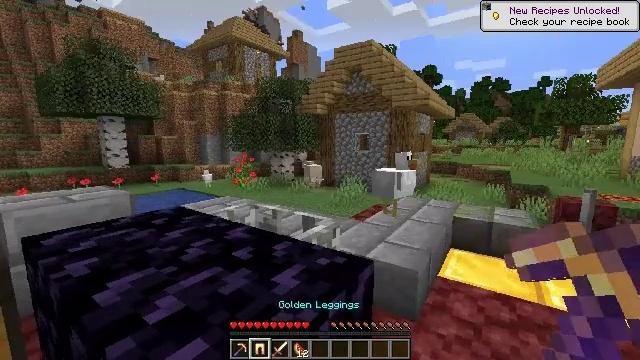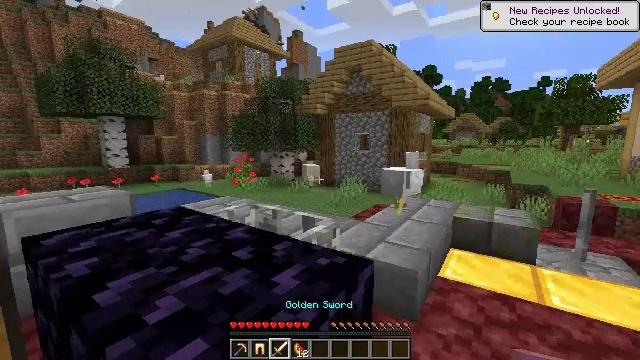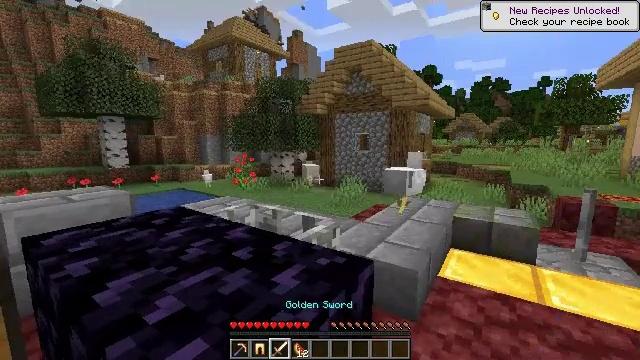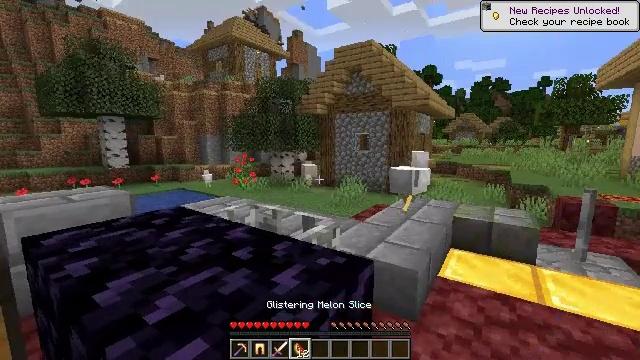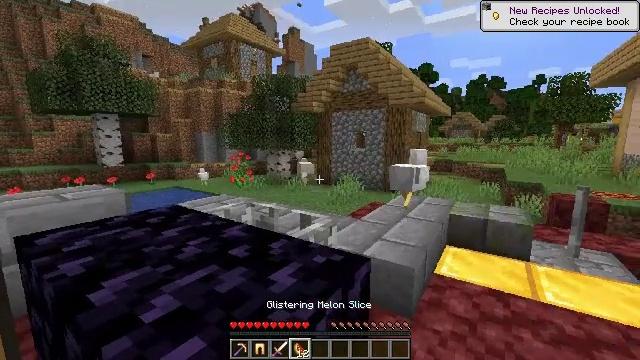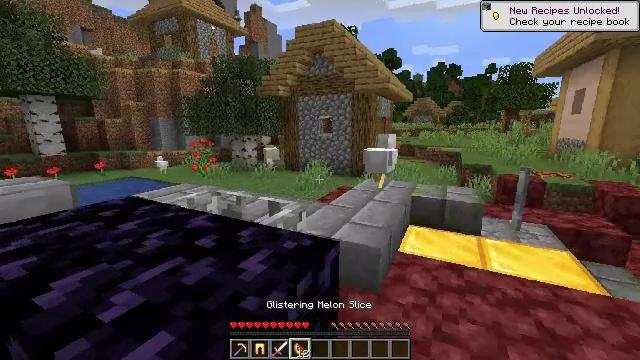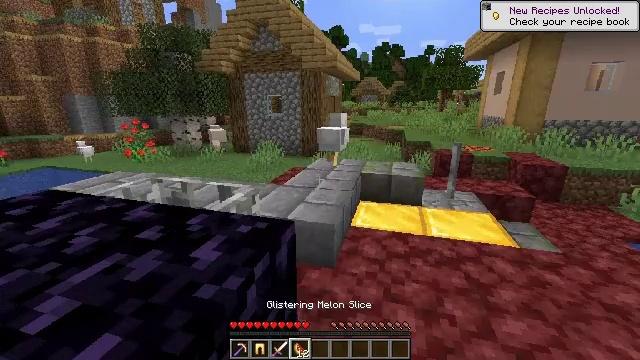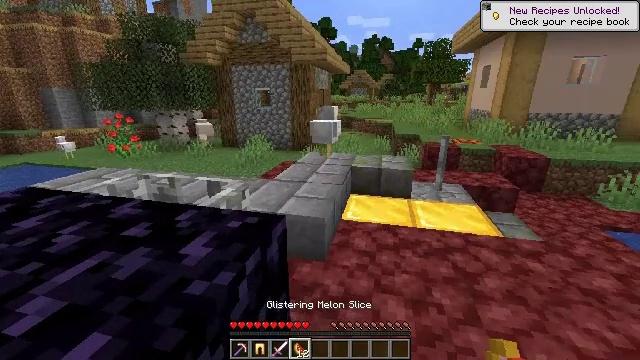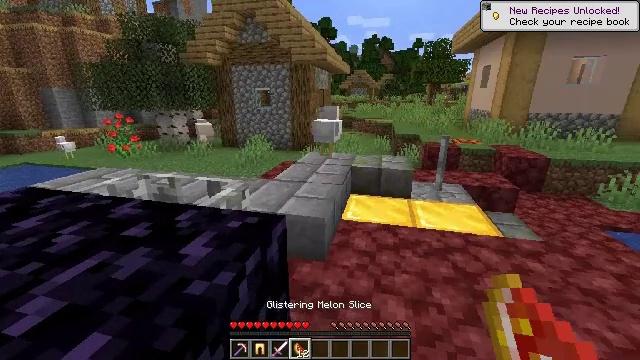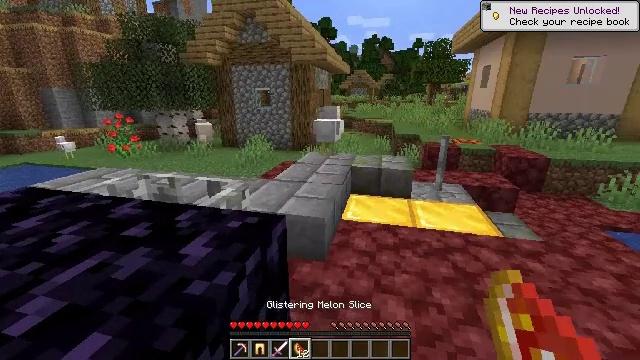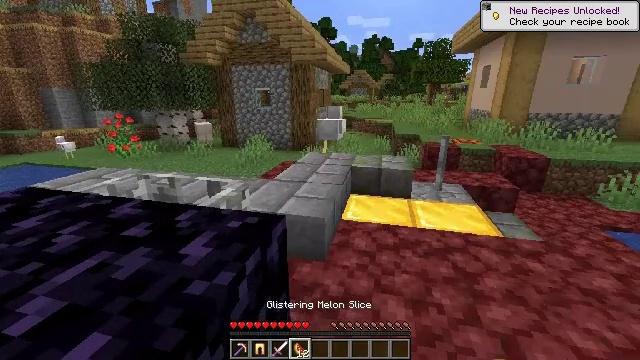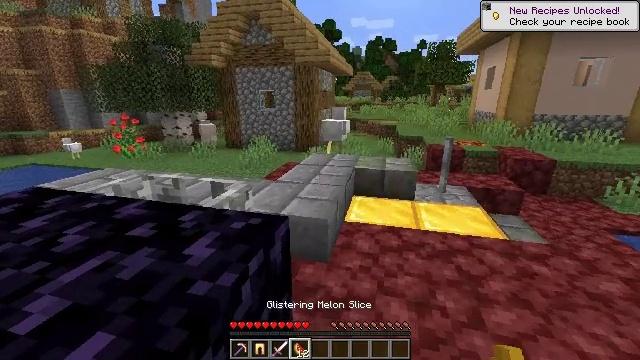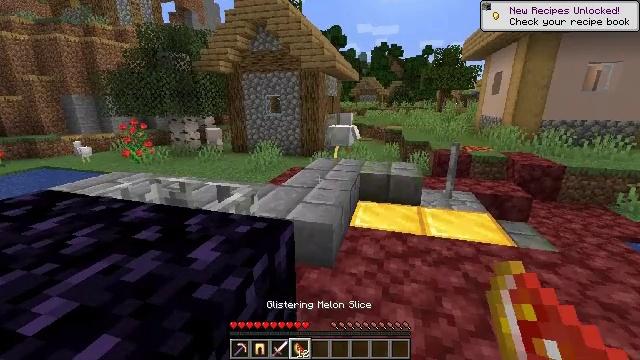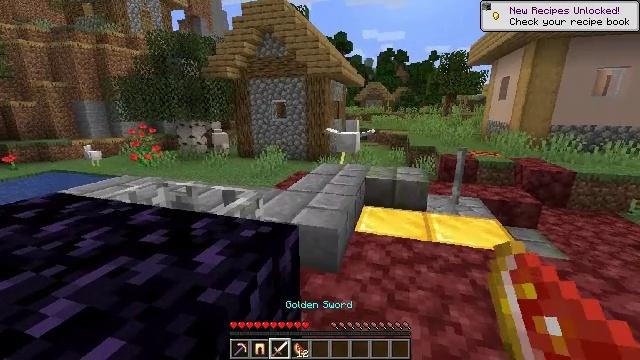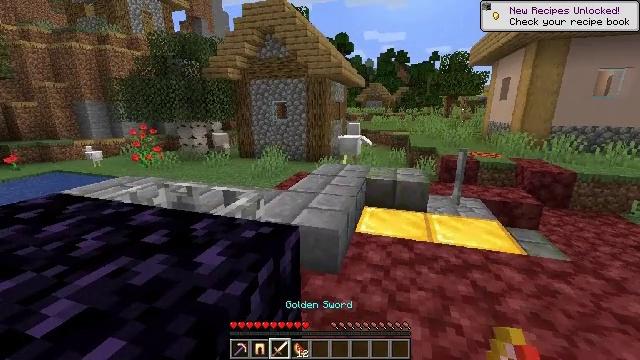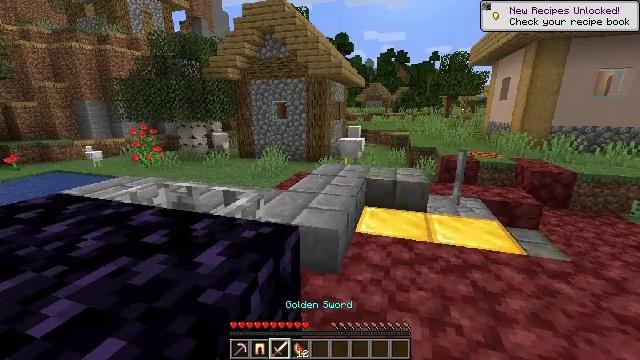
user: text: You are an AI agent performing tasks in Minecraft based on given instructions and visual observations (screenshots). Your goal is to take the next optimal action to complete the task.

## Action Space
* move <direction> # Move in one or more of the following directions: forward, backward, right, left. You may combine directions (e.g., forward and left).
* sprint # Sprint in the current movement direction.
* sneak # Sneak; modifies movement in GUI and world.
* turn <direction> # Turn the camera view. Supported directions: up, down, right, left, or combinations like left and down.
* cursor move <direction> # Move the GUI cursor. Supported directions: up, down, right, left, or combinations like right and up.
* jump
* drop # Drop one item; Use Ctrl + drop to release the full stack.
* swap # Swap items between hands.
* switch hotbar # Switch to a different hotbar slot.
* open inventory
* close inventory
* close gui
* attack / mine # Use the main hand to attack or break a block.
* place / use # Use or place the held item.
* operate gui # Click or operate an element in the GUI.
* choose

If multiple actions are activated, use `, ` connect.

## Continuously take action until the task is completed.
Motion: motion action
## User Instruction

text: Kill the chicken.
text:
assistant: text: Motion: no_op
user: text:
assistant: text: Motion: no_op
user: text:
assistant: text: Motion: no_op
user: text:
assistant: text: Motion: no_op
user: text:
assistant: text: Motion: turn right and down
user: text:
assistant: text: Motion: turn right and down
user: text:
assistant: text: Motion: turn right and down
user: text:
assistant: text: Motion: no_op
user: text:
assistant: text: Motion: no_op
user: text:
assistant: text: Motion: no_op
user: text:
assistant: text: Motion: no_op
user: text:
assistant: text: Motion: turn left and up
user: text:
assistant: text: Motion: turn left and up
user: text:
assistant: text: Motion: no_op
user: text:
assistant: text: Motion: no_op
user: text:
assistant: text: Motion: no_op
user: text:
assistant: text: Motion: no_op
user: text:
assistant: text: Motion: no_op
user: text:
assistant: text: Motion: no_op
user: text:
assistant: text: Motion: move forward
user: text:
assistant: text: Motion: move forward, turn right and up
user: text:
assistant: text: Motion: move forward, turn right and up
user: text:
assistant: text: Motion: move forward
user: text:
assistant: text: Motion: move forward, turn left and down
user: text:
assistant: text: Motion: move forward, turn left and down
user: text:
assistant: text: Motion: move forward, turn left and down
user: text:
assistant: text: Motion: move forward, turn left and down, jump
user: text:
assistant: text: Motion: move forward, turn left and down, jump
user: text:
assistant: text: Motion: move forward and move left, turn left and down, jump
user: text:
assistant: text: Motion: move forward and move left, turn right, jump